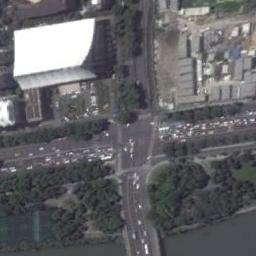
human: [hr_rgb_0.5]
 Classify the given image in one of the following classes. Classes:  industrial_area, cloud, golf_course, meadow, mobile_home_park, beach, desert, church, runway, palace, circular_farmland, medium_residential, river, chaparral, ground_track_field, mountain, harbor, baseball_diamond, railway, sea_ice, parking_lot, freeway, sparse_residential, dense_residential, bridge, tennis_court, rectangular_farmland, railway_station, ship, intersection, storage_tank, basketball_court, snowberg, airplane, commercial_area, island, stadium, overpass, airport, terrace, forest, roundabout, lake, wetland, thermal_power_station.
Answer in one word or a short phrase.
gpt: intersection